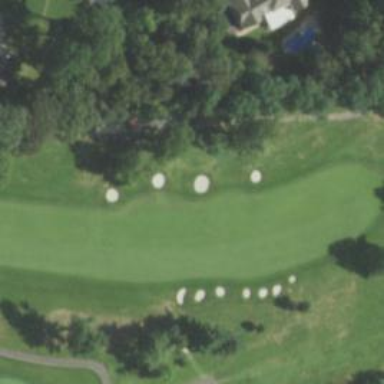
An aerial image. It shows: View of golf hole.